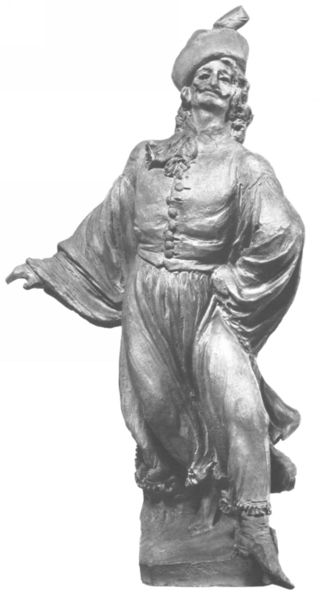
Titel: Tanzender Bauer
Künstler: Miklós Izsó
Institution: Budapest, Ungarische Nationalgalerie
Schlagwörter: fuß, hand, kopf, mann, bewegung, finger, haar, hut, mund, nase, blick, tanz, bart, hemd, hose, mütze, schnurrbart, arm, augen, falten, sockel, stehen, stein, ärmel, hals, porträt, figur, gewand, haare, pose, stehend, adel, kinn, knopf, locken, skulptur, statue, bewegt, bein, könig, spitz, bronze, plastik, knie, knöpfe, weste, foto, fotografie, stolz, schwarzweiß, stiefel, herrscher, schuh, adelig, guss, bronzeguss, langes haar, batett, n